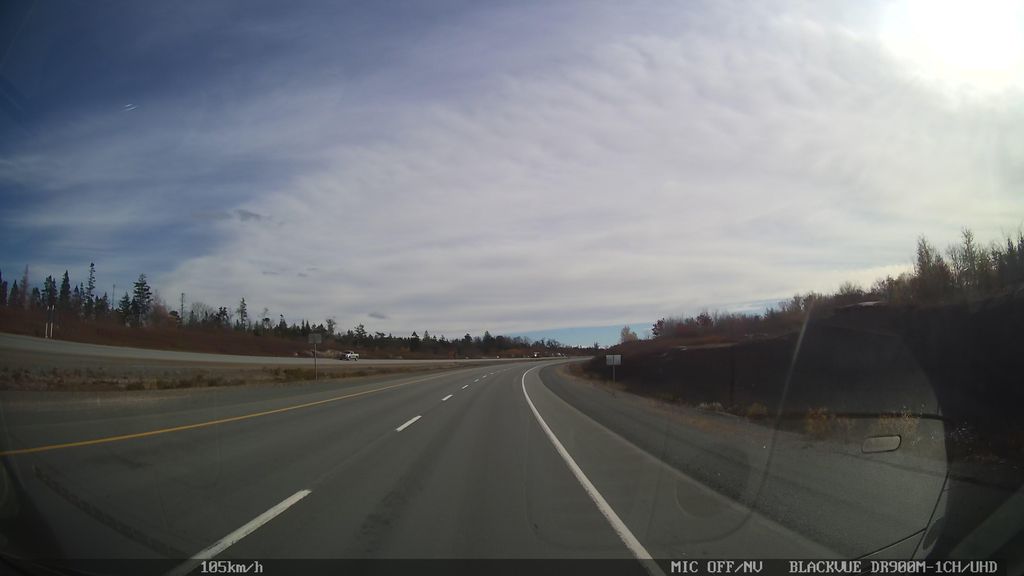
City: halifax